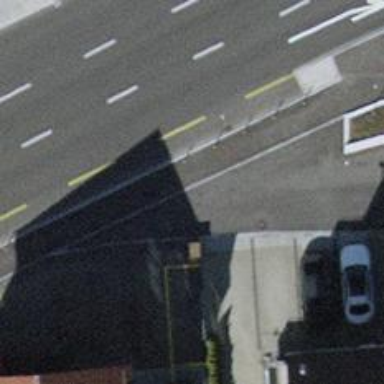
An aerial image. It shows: Bollard barrier.